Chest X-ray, PA view. Patient: 73 years old, sex M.
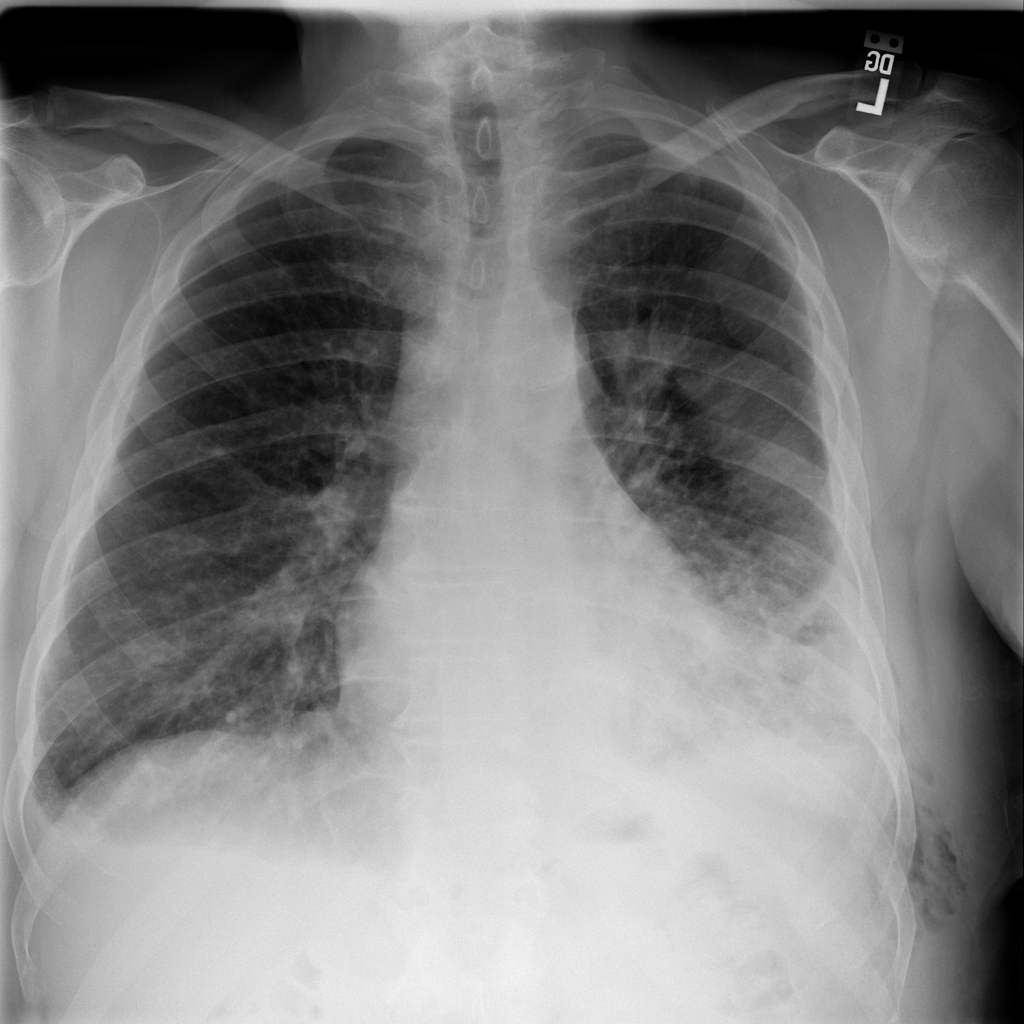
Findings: Effusion